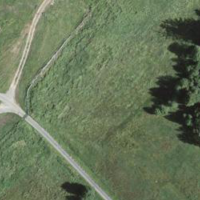
EUNIS habitat code: 23
Species observed at this site:
Filipendula ulmaria